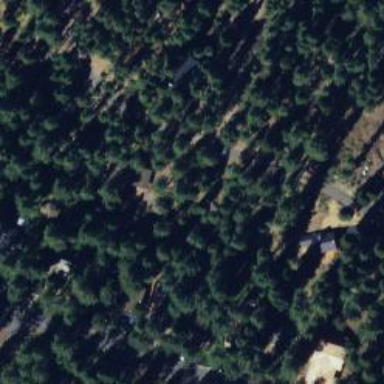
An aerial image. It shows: Woodland with evergreen needle-leaved trees.